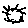
Label: sun